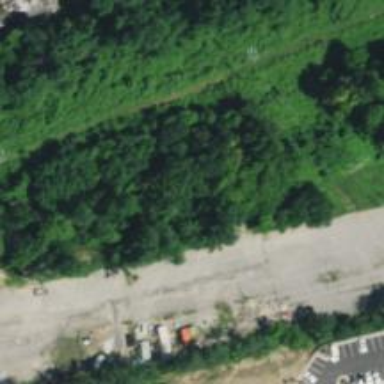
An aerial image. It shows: Abandoned railway siding.